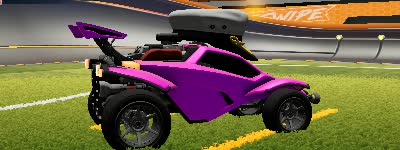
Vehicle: octane